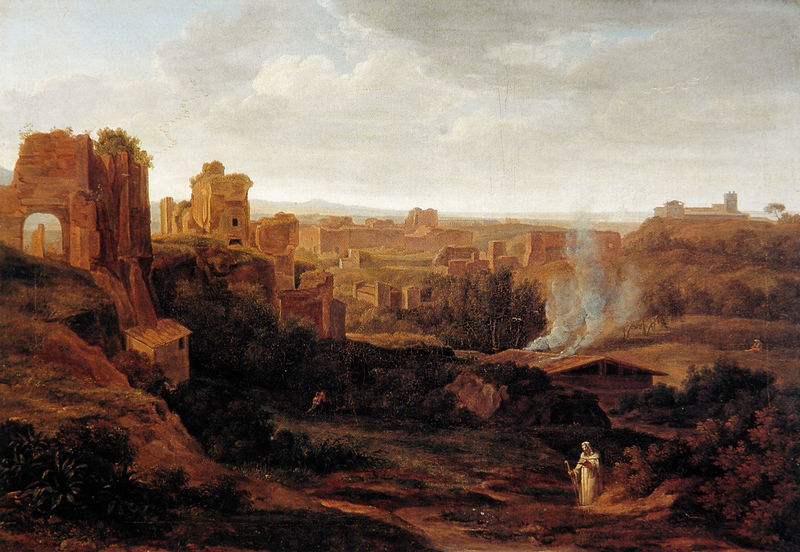
Titel: Die Ruinen der Kaiserpaläste in Rom
Künstler: Joseph Anton Koch
Standort: Heidelberg
Institution: Kurpfälzisches Museum
Schlagwörter: baum, berg, blau, felsen, feuer, gemälde, himmel, mann, weiß, wolken, bäume, gelb, grün, landschaft, ocker, stadt, braun, fenster, frau, grau, licht, orange, schwarz, gebäude, gras, haus, rasen, schleier, tuch, wolke, beige, mensch, stein, steine, öl, horizont, häuser, hügel, natur, strauch, busch, büsche, gebüsch, hütte, rauch, sträucher, gewand, kutte, pflanzen, tal, wald, genre, stock, bogen, italien, stab, berge, fels, leere, dorf, herbst, hütten, ölgemälde, querformat, sturm, turner, unwetter, arch, arches, architecture, blue, men, oil, people, priest, red, religious, white, black, dark, female, figures, golden, gray, green, grey, old, painting, robe, wall, windows, woman, yellow, brown, plant, ruine, buch, burg, kloster, ruinen, smoke, jesus, classic, classical, cloud, clouds, man, rock, rocks, sky, stone, tree, wanderer, building, hill, house, landscape, sand, griechenland, horizon, houses, roof, trees, village, heiliger, baüme, tempel, orakel, evening, grass, light, bushes, plants, wanderstock, castle, hillside, ruin, ruins, shadow, wilderness, coat, bird, sketch, birds, romantic, saint, statue, storm, verwüstung, scene, town, italy, person, city, day, suche, ancient, leaves, kriche, family, renaissance, rome, temple, magier, walls, buildings, walk, südlich, kimmel, eremit, religion, pilgern, animal, war, pilger, bush, home, shack, fire, branches, cottage, shrub, einsiedler, classicism, book, cane, christ, figure, paint, chimney, shepard, als, strurm, robert, burning, freu, christian, christianity, still, stones, bible, stick, shepherd, biblical, pray, gott, staff, prophet, broken, alt, ingres, moses, lonely, holy, jerusalem, crook, foliage, pastor, traveller, rocky, glow, watery, poussin, alone, scenery, castles, canyon, settlement, stake, pilgrim, remains, swarm, nun, hubert, hole, old testament, quiet, bibical, castly, huts, loner, abandoned, hedge, wildernis, structures, leper, ruines, white figure, claude lorain, greenry, city of god, gone, mountain side, rausch, outcropping, früheres zeitalter, rocl, tfigure